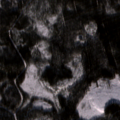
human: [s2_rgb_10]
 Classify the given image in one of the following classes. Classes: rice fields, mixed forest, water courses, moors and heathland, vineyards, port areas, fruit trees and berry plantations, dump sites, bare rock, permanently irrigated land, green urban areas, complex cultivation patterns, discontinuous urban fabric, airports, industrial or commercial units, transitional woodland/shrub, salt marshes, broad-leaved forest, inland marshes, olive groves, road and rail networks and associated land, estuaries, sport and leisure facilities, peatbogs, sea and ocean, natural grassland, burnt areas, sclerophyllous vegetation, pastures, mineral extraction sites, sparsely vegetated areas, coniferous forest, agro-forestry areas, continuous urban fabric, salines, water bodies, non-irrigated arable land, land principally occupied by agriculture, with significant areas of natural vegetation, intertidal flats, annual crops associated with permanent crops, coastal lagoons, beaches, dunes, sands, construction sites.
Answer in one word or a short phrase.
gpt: coniferous forest, mixed forest